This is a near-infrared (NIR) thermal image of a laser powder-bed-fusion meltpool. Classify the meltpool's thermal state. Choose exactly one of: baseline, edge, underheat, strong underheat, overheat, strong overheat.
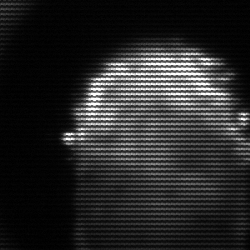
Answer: baseline